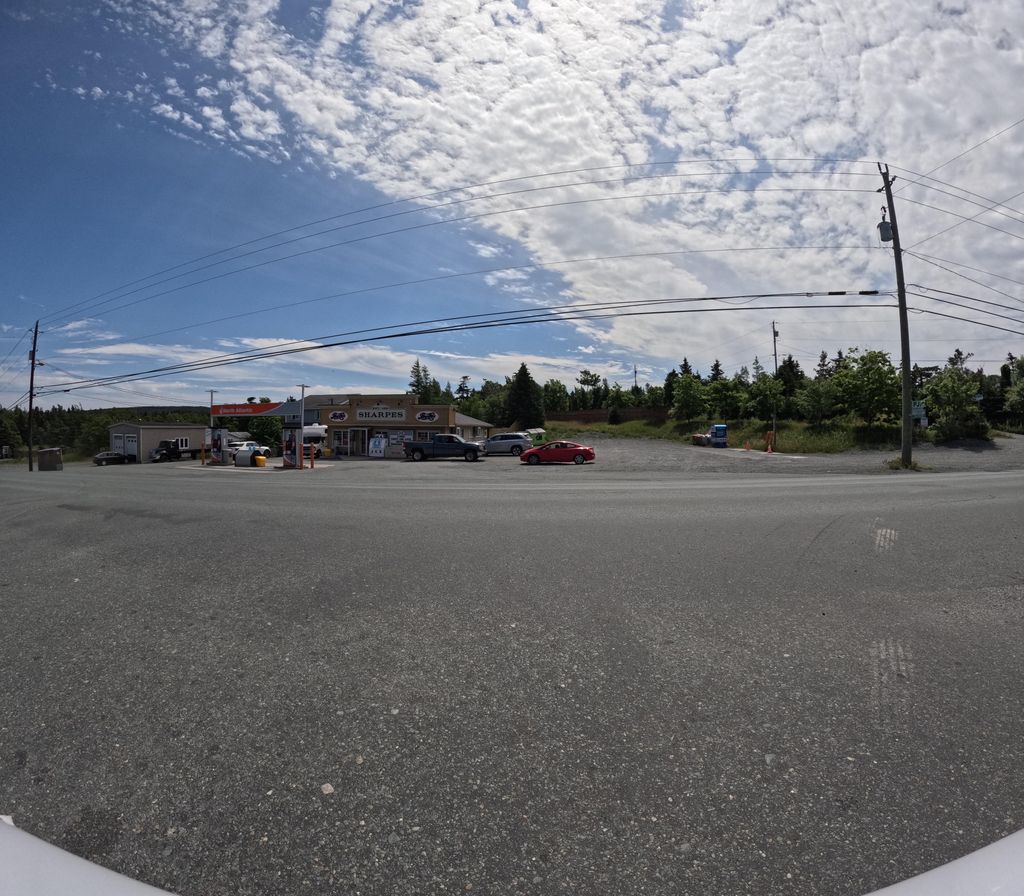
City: st_johns